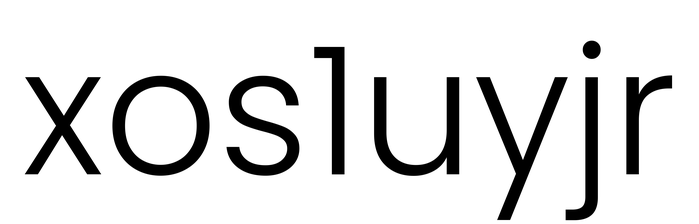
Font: Poppins-Light